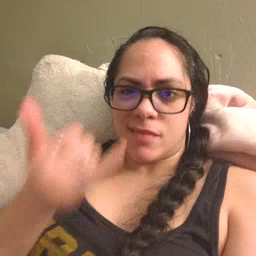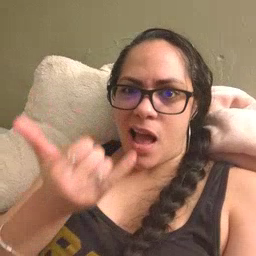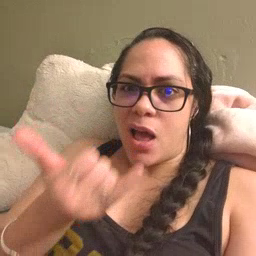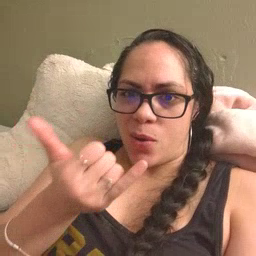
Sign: now